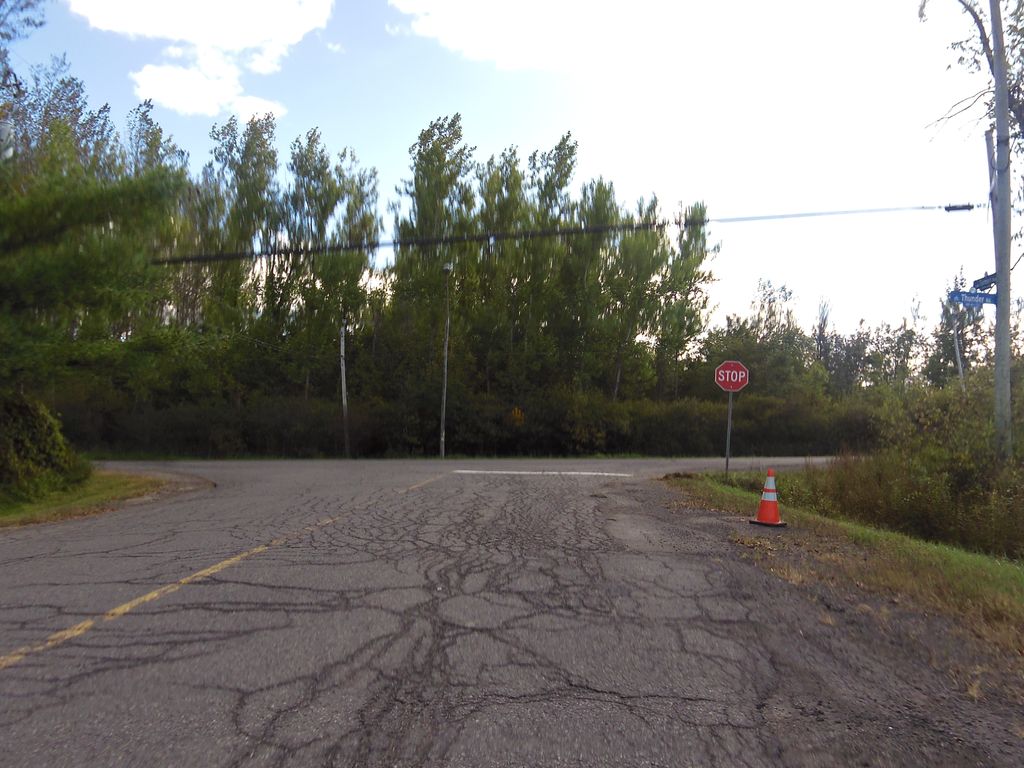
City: ottawa-gatineau